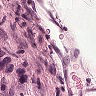
Metastatic tissue present: no